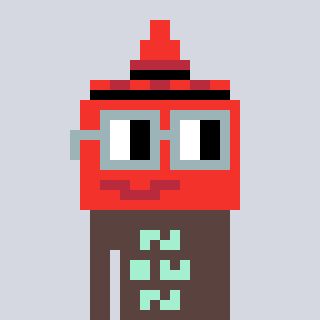
a pixel art character with square dark gray glasses, a ketchup-shaped head and a darkbrown-colored body on a cool background